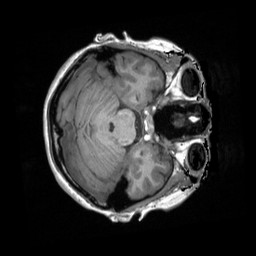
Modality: T1w
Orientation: axial
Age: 20
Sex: female
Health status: ill
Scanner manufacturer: siemens
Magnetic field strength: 3 T
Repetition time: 1.9 s
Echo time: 0.00247 s